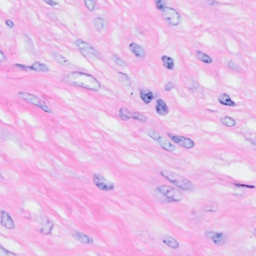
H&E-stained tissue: Breast